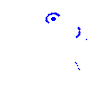
Particle: electron